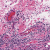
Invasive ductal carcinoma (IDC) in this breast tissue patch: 1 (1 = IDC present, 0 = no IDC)